Question: I have a simple scatter plot where each point has a color given by a value between 0 and 1 set to a chosen colormap. Here's a 'MWE' of my code:
'''
import matplotlib.pyplot as plt
import numpy as np
import matplotlib.gridspec as gridspec
x = np.random.randn(60)
y = np.random.randn(60)
z = [np.random.random() for _ in range(60)]
fig = plt.figure()
gs = gridspec.GridSpec(1, 2)
ax0 = plt.subplot(gs[0, 0])
plt.scatter(x, y, s=20)
ax1 = plt.subplot(gs[0, 1])
cm = plt.cm.get_cmap('RdYlBu_r')
plt.scatter(x, y, s=20 ,c=z, cmap=cm)
cbaxes = fig.add_axes([0.6, 0.12, 0.1, 0.02])
plt.colorbar(cax=cbaxes, ticks=[0.,1], orientation='horizontal')
fig.tight_layout()
plt.show()
'''
which looks like this:

The problem here is that I want the small horizontal colorbar position to the lower left of the plot but using the 'cax' argument not only feels a bit hacky, it apparently conflicts with 'tight_layout' which results in the warning:
'''
/usr/local/lib/python2.7/dist-packages/matplotlib/figure.py:1533: UserWarning: This figure includes Axes that are not compatible with tight_layout, so its results might be incorrect.
warnings.warn("This figure includes Axes that are not "
'''
Isn't there a better way to position the colorbar, ie without getting a nasty warning thrown at you whenever you run the code?
---
## Edit
I wanted the colorbar to show only the max and min values, ie: 0 and 1 and Joe helped me do that by adding 'vmin=0, vmax=1' to 'scatter' like so:
'''
plt.scatter(x, y, s=20, vmin=0, vmax=1)
'''
so I'm removing this part of the question.
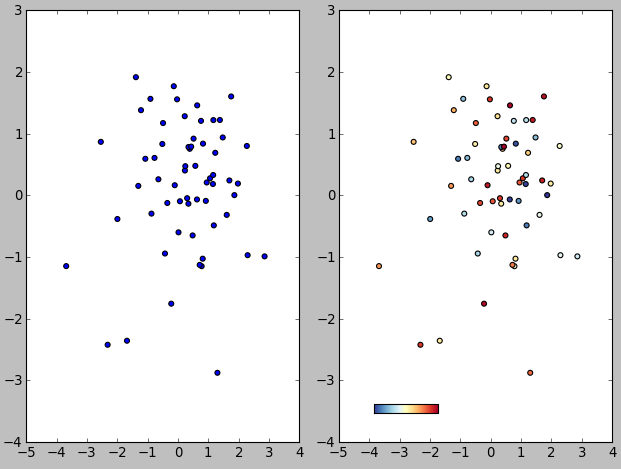
Answer: One may use a <URL>.
'''
cbaxes = inset_axes(ax1, width="30%", height="3%", loc=3)
'''
<URL>
'''
import matplotlib.pyplot as plt
import numpy as np
import matplotlib.gridspec as gridspec
from mpl_toolkits.axes_grid1.inset_locator import inset_axes
x = np.random.randn(60)
y = np.random.randn(60)
z = [np.random.random() for _ in range(60)]
fig = plt.figure()
gs = gridspec.GridSpec(1, 2)
ax0 = plt.subplot(gs[0, 0])
plt.scatter(x, y, s=20)
ax1 = plt.subplot(gs[0, 1])
cm = plt.cm.get_cmap('RdYlBu_r')
plt.scatter(x, y, s=20 ,c=z, cmap=cm)
fig.tight_layout()
cbaxes = inset_axes(ax1, width="30%", height="3%", loc=3)
plt.colorbar(cax=cbaxes, ticks=[0.,1], orientation='horizontal')
plt.show()
'''
Note that in order to suppress the warning, one might simply call 'tight_layout' prior to adding the inset axes.